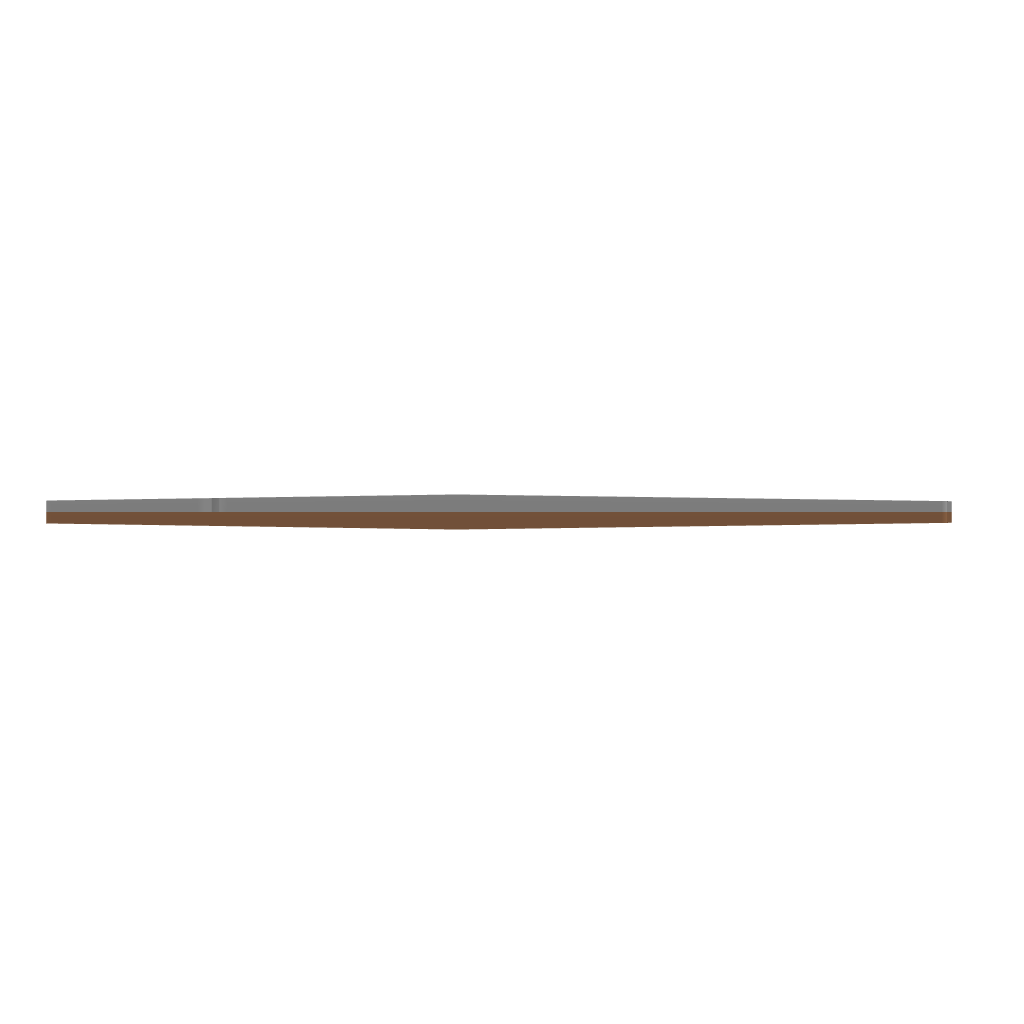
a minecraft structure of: TNT-TAG SMALL ARENA